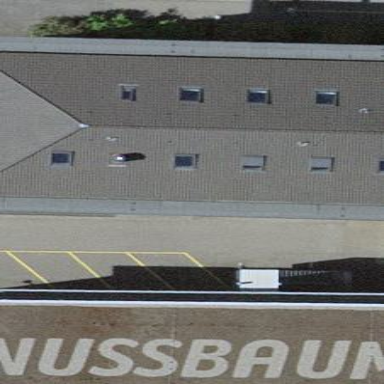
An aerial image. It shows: Commercial building.